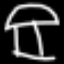
Label: mushroom